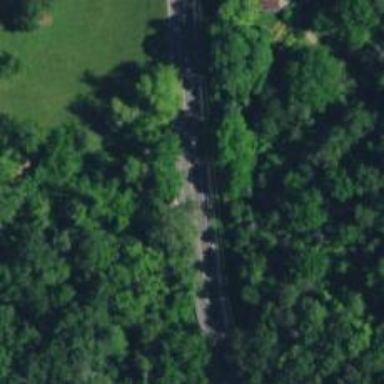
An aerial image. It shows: Secondary road on asphalt bridge with slab structure.